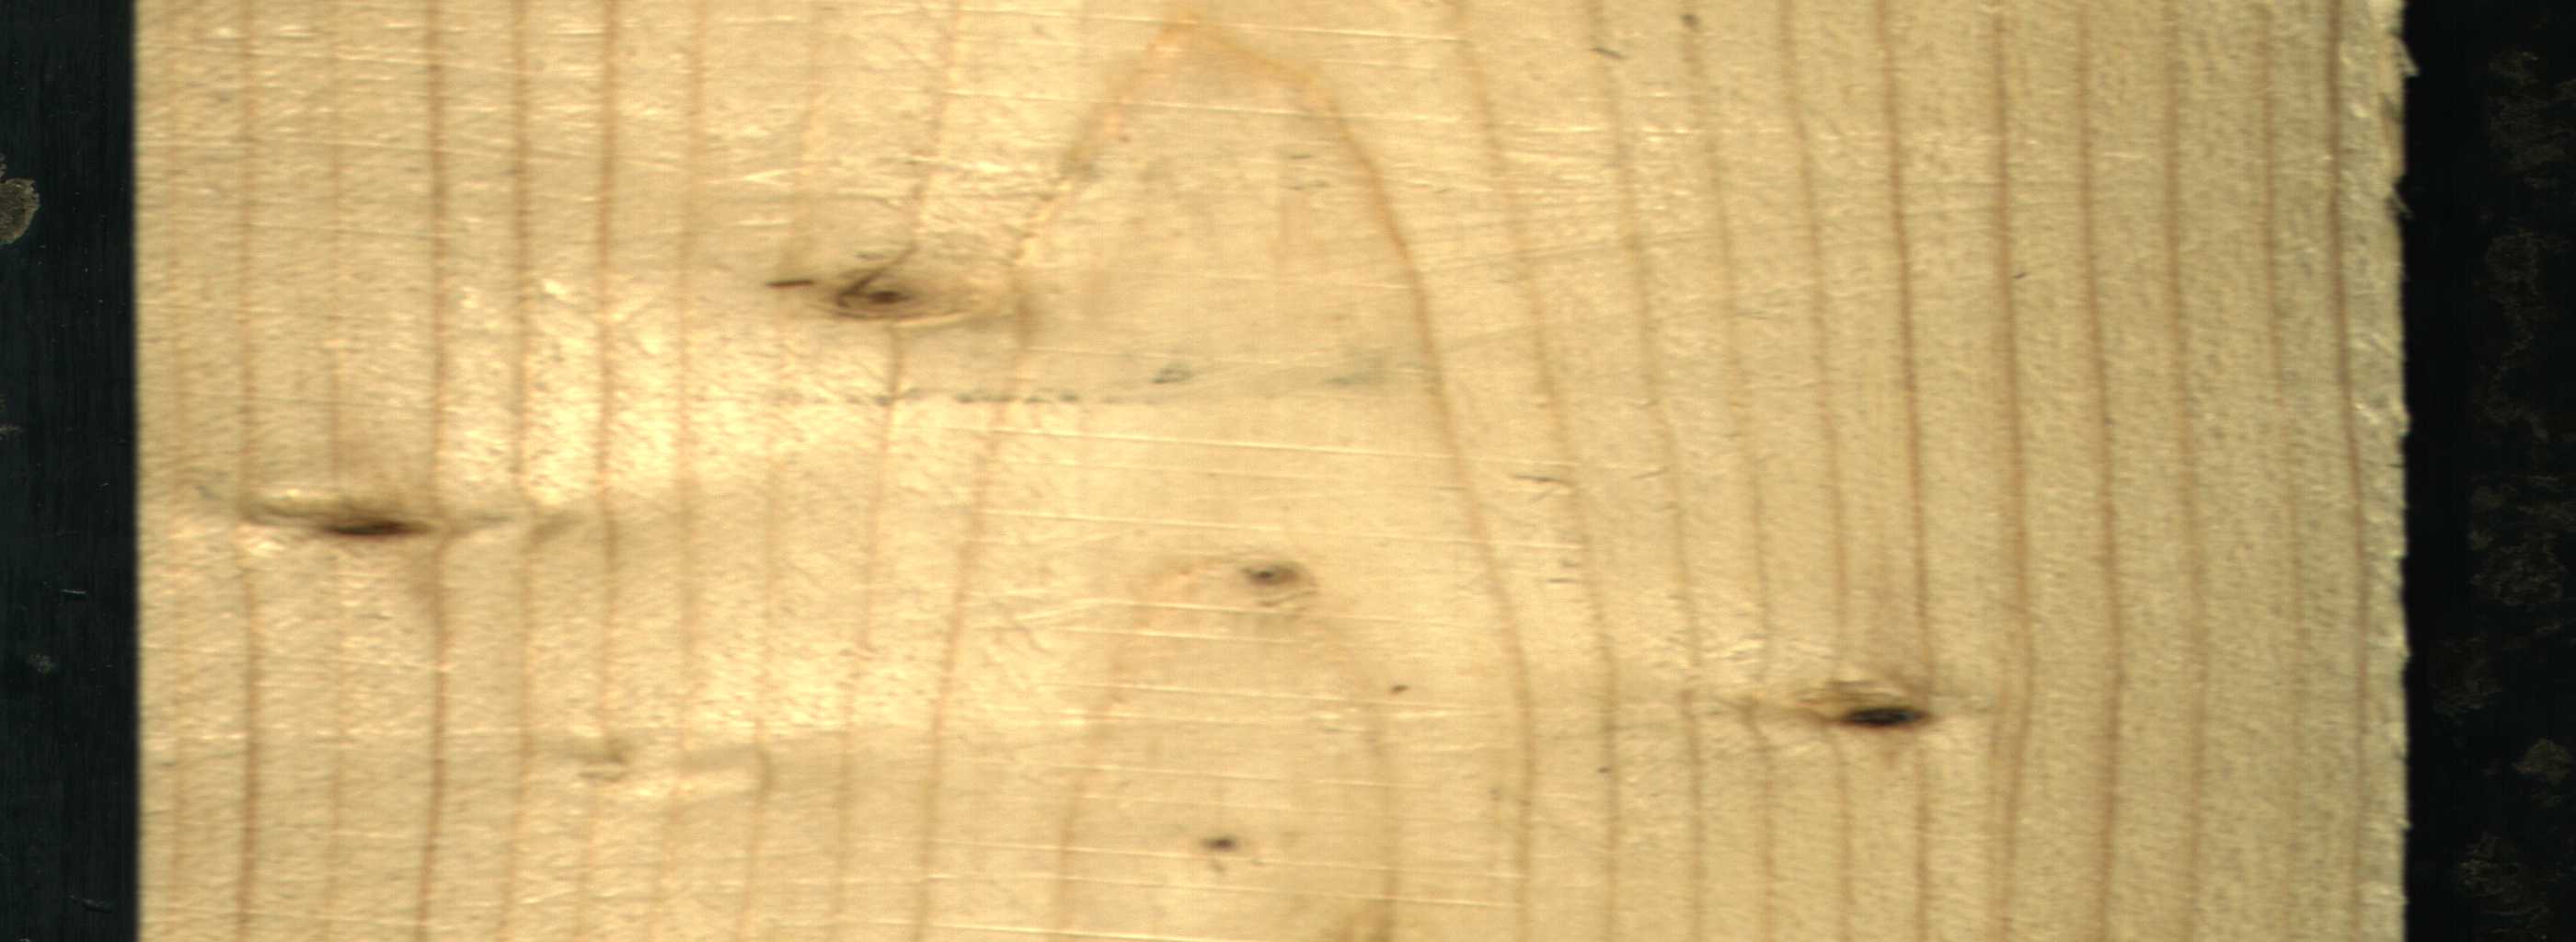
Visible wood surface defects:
Dead_Knot
Live_Knot
Live_Knot
Live_Knot
Live_Knot